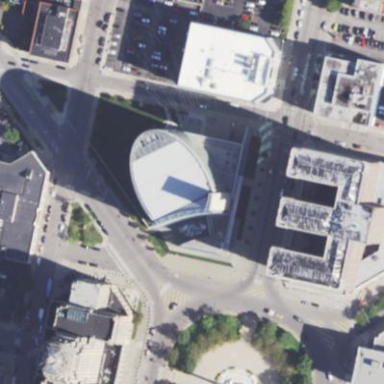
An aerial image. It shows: Courthouse building.